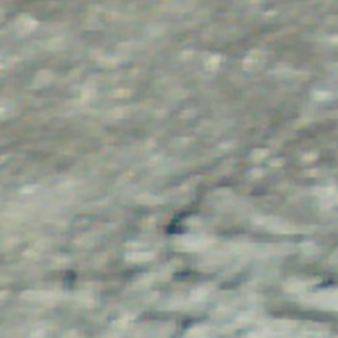
Label: other